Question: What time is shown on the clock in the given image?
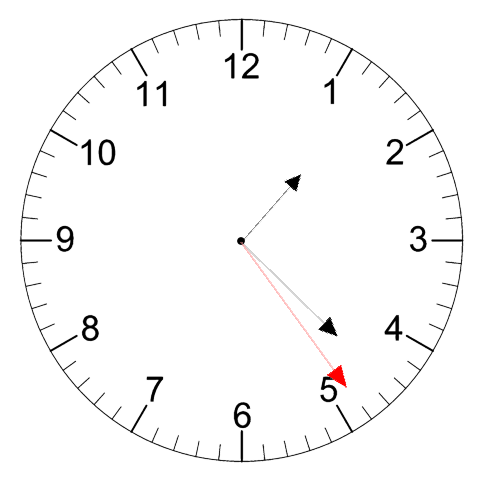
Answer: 01:22:24